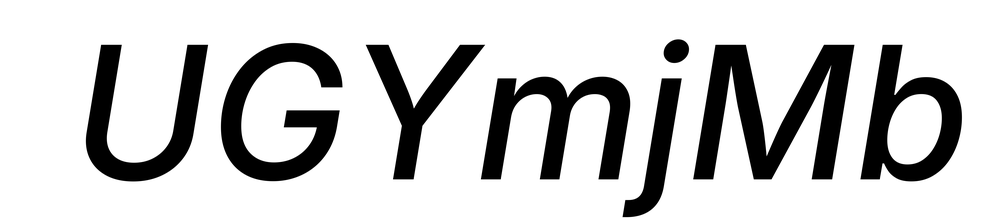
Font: Inter-Italic_Medium_Italic